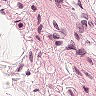
Metastatic tissue present: no